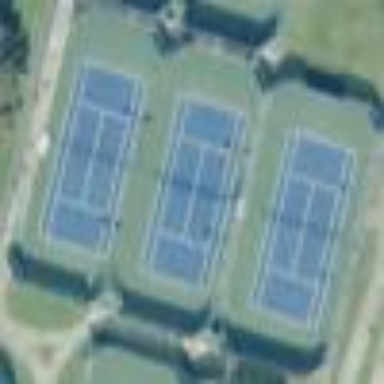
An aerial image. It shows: Tennis court surrounded by chain link fence on tartan surface.